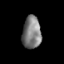
Tissue: skin
Cell type: Epithelial cells
Senescence score: 0.267
Nuclear area (px): 588
Mean DAPI intensity: 125.692